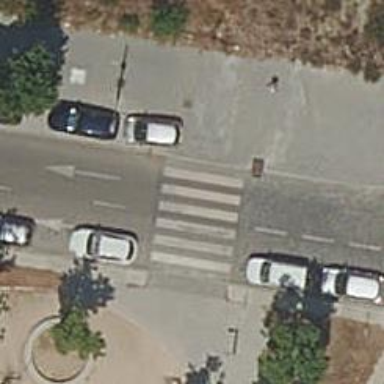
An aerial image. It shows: Uncontrolled zebra crossing on the road.